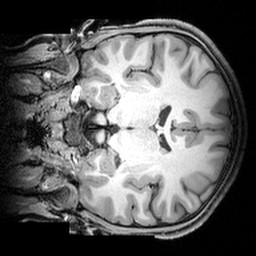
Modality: T1w
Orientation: coronal
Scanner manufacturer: siemens
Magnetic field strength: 3 T
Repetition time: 1.9 s
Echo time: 0.00397 s